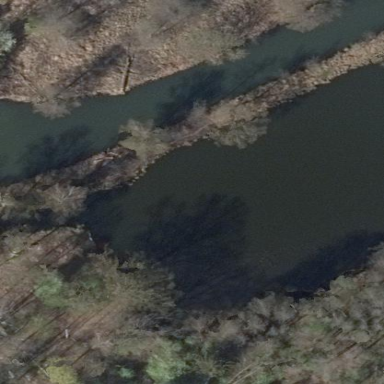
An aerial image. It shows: Pond surrounded by natural water.